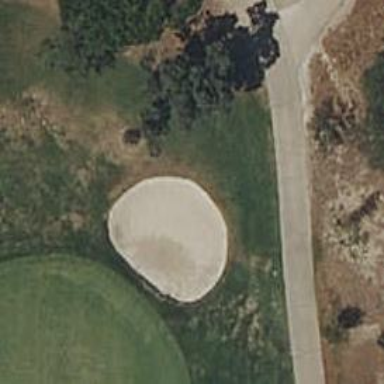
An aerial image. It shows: Golf bunker filled with sandy terrain.